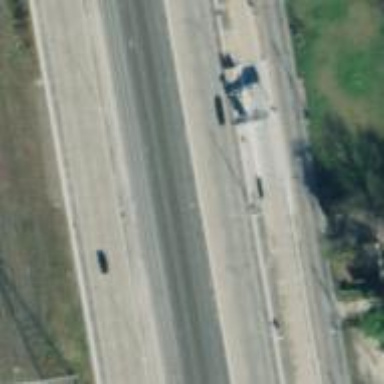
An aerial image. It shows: Toll gantry on the road.